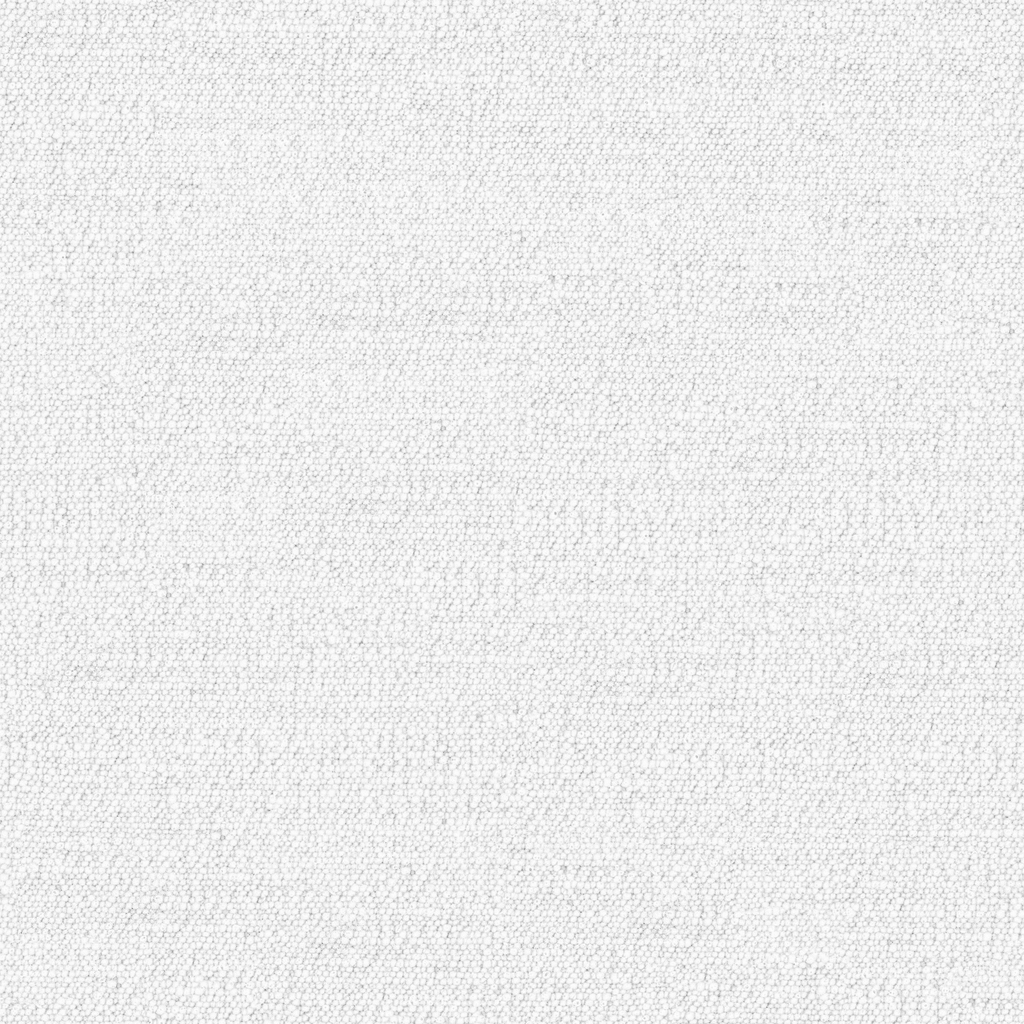
Texture map type: AmbientOcclusion